Question: I created an RC file which contains a string table, I would like to use some special
characters: o u o u o u a e. so I save the string with UTF-8 encoding.
But when I call in my cpp file, something like this:
'''
LoadString("hu.dll", 12, nn, MAX_PATH);
'''
I get a weird result:

How do I solve this problem?
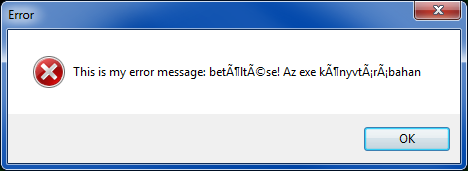
Answer: As others have pointed out in the comments, the Windows APIs do not provide direct support for UTF-8 encoded text. You cannot pass the 'MessageBox' function UTF-8 encoded strings and get the output that you expect. It will, instead, interpret them as characters in your local code page.
To get a UTF-8 string to pass to the Windows API functions (including 'MessageBox'), you need to use the <URL>. Passing the 'CP_UTF8' flag for the first parameter is the magic that enables this conversion. Example:
'''
std::wstring ConvertUTF8ToUTF16String(const char* pszUtf8String)
{
// Determine the size required for the destination buffer.
const int length = MultiByteToWideChar(CP_UTF8,
0, // no flags required
pszUtf8String,
-1, // automatically determine length
nullptr,
0);
// Allocate a buffer of the appropriate length.
std::wstring utf16String(length, L'');
// Call the function again to do the conversion.
if (!MultiByteToWideChar(CP_UTF8,
0,
pszUtf8String,
-1,
&utf16String[0],
length))
{
// Uh-oh! Something went wrong.
// Handle the failure condition, perhaps by throwing an exception.
// Call the GetLastError() function for additional error information.
throw std::runtime_error("The MultiByteToWideChar function failed");
}
// Return the converted UTF-16 string.
return utf16String;
}
'''
Then, once you have a wide string, you will explicitly call the wide-string variant of the 'MessageBox' function, 'MessageBoxW'.
However, if you only need to support Windows and not other platforms that use UTF-8 everywhere, you will probably have a much easier time sticking exclusively with UTF-16 encoded strings. This is the native Unicode encoding that Windows uses, and you can pass these types of strings directly to any of the Windows API functions. See <URL> to learn more about the interaction between Windows API functions and strings. I recommend the same thing to you as I did to the other guy:
- 'wchar_t''std::wstring'- 'W''LoadStringW''MessageBoxW'- 'UNICODE''_UNICODE'